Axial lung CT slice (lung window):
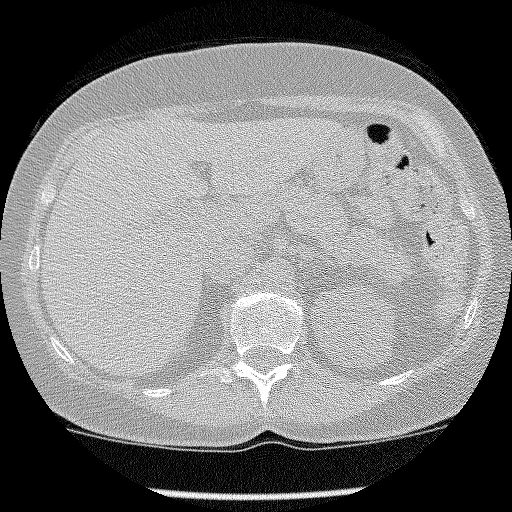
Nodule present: no